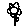
Label: flower